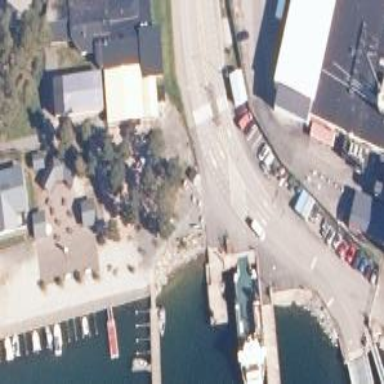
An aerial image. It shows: Ferry terminal.